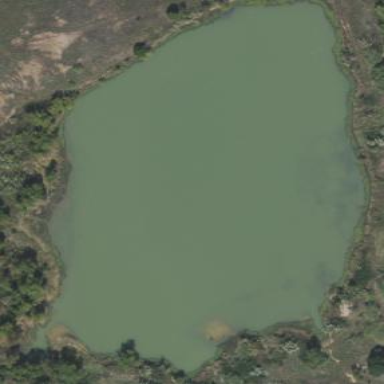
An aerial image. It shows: Pond with natural water.